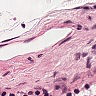
Metastatic tissue present: no